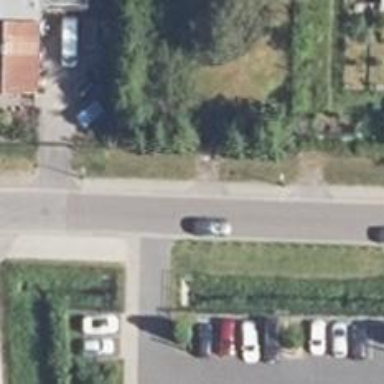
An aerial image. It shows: Residential road with smooth asphalt surface. The right sidewalk has good smoothness.